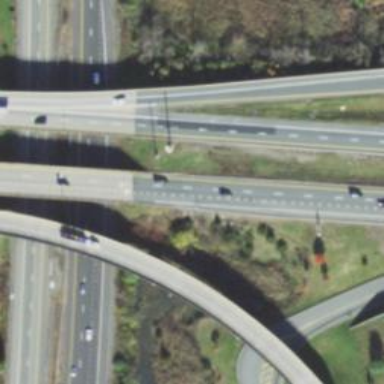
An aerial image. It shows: Motorway junction.